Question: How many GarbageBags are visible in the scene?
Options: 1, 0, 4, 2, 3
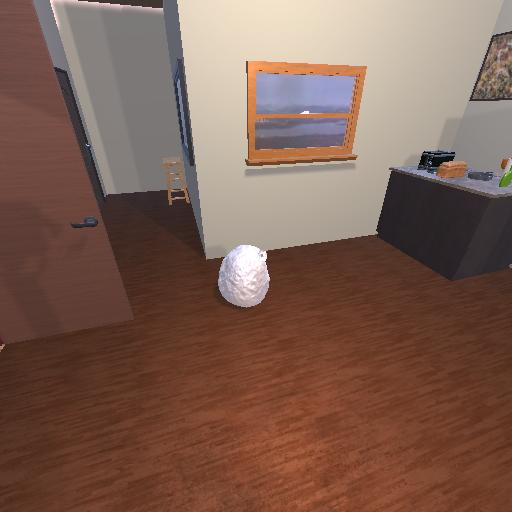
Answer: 1